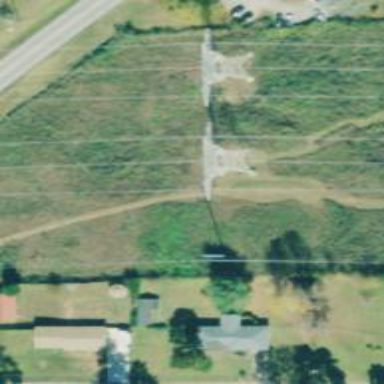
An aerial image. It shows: Lattice structure tower used for power transmission.